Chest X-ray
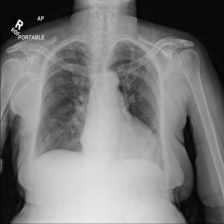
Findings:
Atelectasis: negative
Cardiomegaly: positive
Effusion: positive
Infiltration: negative
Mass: negative
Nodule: negative
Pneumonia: negative
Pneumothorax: negative
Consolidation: negative
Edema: negative
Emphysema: negative
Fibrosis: positive
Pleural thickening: negative
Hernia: negative